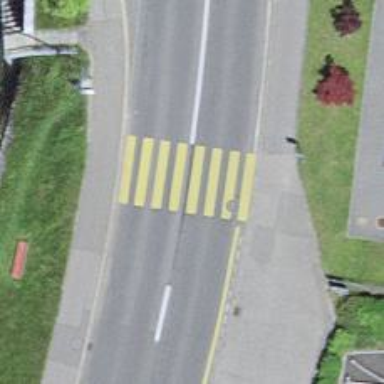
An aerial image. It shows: Zebra crossing on the road.